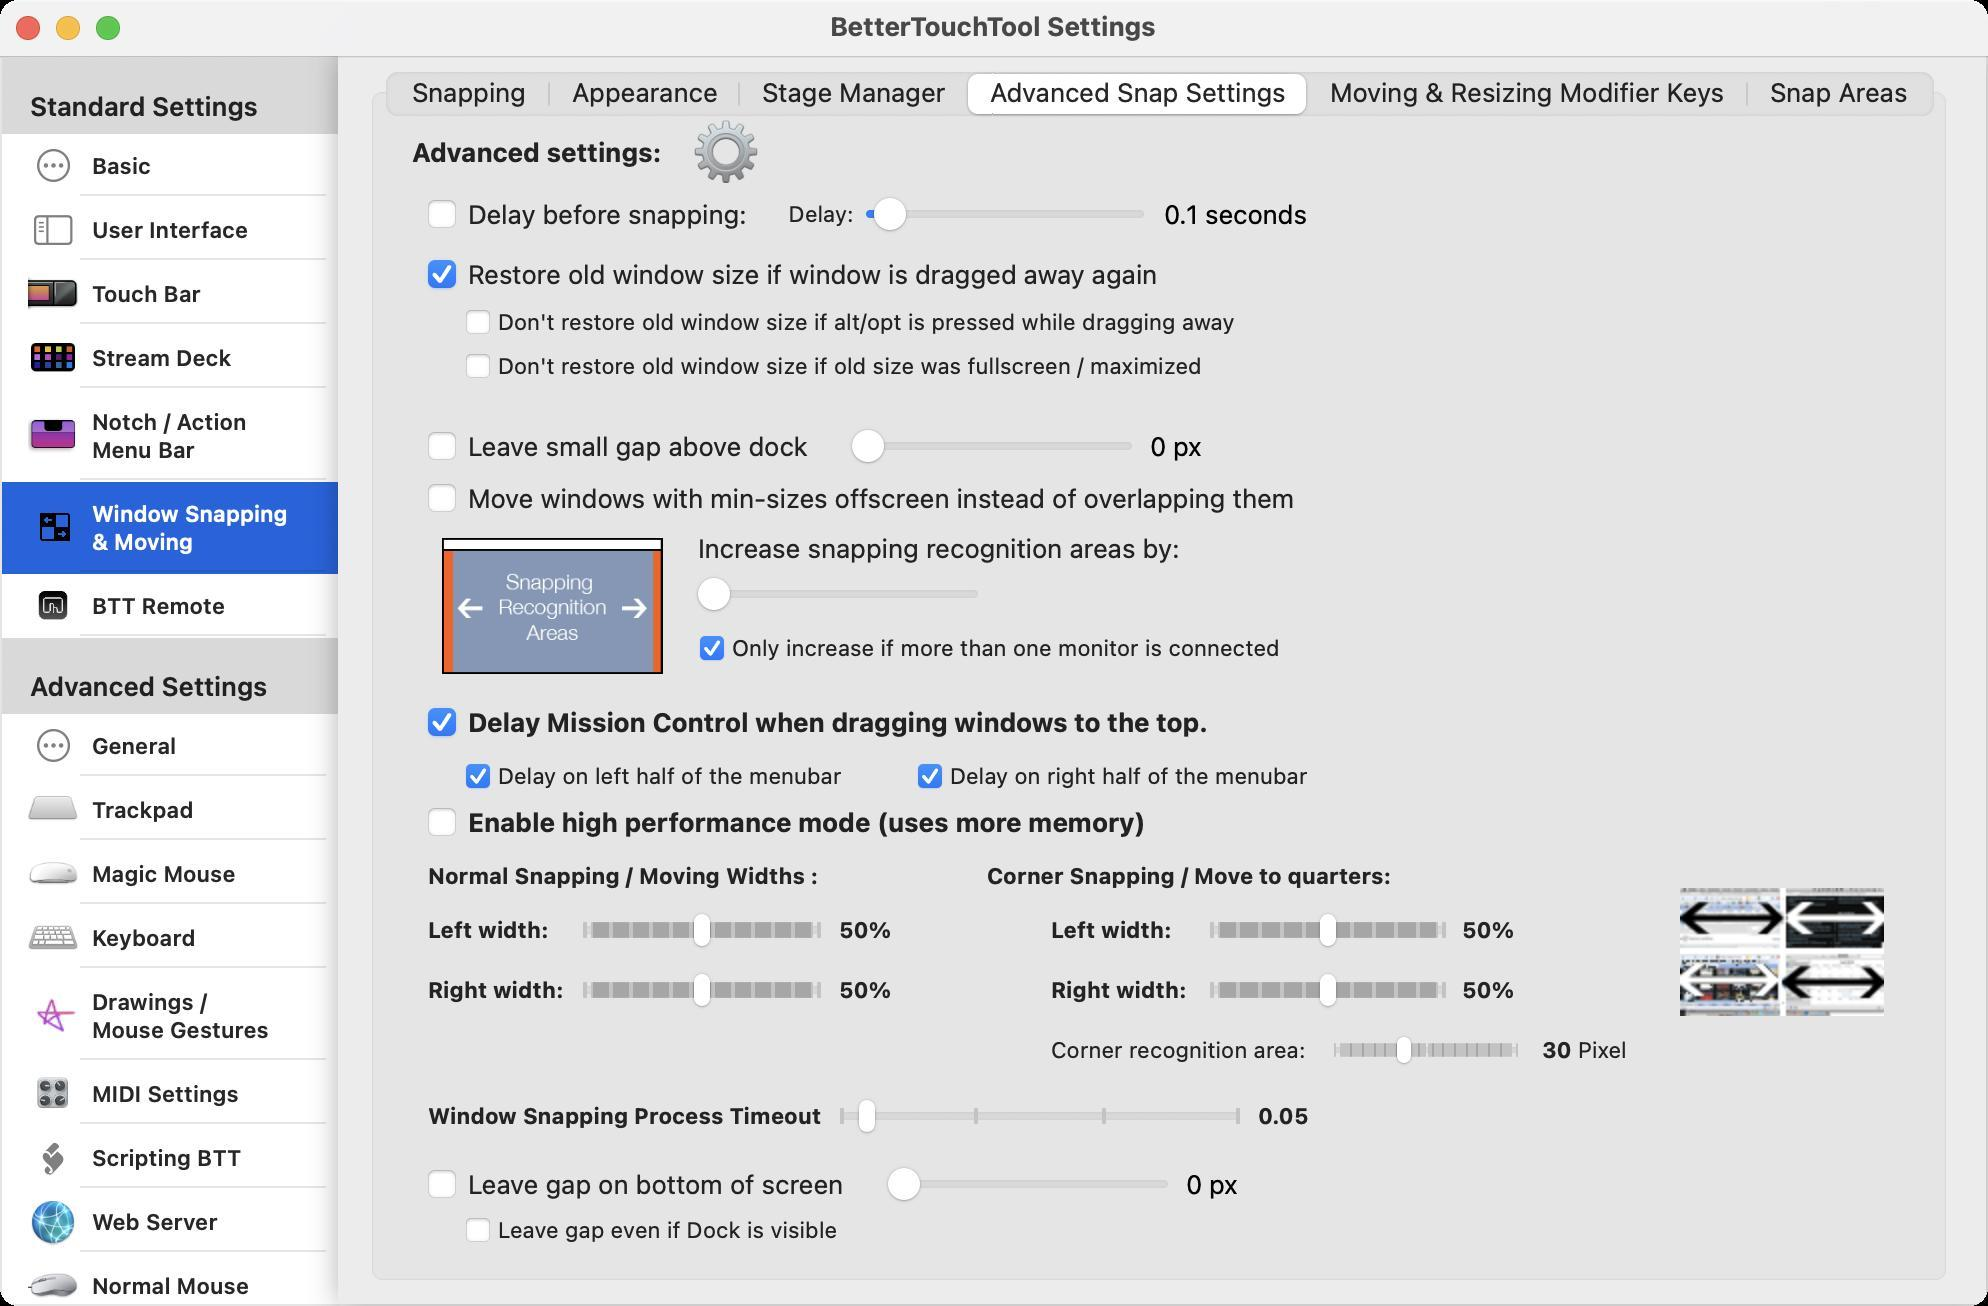
Accessibility tree:
{"name": "BetterTouchTool_Settings", "role": "AXWindow", "description": null, "role_description": "standard window", "value": null, "position": "356.00;180.00", "size": "994;653", "children": [{"name": null, "role": "AXScrollArea", "description": null, "role_description": "scroll area", "value": null, "position": "0.00;28.00", "size": "170;625", "children": [{"name": null, "role": "AXTable", "description": null, "role_description": "table", "value": null, "position": "1.00;29.00", "size": "168;662", "children": [{"name": null, "role": "AXRow", "description": null, "role_description": "table row", "value": null, "position": "1.00;29.00", "size": "168;38", "children": [{"name": null, "role": "AXCell", "description": null, "role_description": "cell", "value": null, "position": "7.00;30.00", "size": "156;36", "children": [{"name": null, "role": "AXStaticText", "description": null, "role_description": "text", "value": "Standard Settings", "position": "13.00;45.00", "size": "143;16", "children": []}]}]}, {"name": null, "role": "AXRow", "description": null, "role_description": "table row", "value": null, "position": "1.00;67.00", "size": "168;32", "children": [{"name": null, "role": "AXCell", "description": null, "role_description": "cell", "value": null, "position": "7.00;68.00", "size": "156;30", "children": [{"name": null, "role": "AXImage", "description": "action", "role_description": "image", "value": null, "position": "14.00;64.50", "size": "25;36", "children": []}, {"name": null, "role": "AXStaticText", "description": null, "role_description": "text", "value": "Basic", "position": "44.00;76.00", "size": "112;14", "children": []}]}]}, {"name": null, "role": "AXRow", "description": null, "role_description": "table row", "value": null, "position": "1.00;99.00", "size": "168;32", "children": [{"name": null, "role": "AXCell", "description": null, "role_description": "cell", "value": null, "position": "7.00;100.00", "size": "156;30", "children": [{"name": null, "role": "AXImage", "description": "sidebar", "role_description": "image", "value": null, "position": "14.00;98.00", "size": "26;34", "children": []}, {"name": null, "role": "AXStaticText", "description": null, "role_description": "text", "value": "User Interface", "position": "44.00;108.00", "size": "112;14", "children": []}]}]}, {"name": null, "role": "AXRow", "description": null, "role_description": "table row", "value": null, "position": "1.00;131.00", "size": "168;32", "children": [{"name": null, "role": "AXCell", "description": null, "role_description": "cell", "value": null, "position": "7.00;132.00", "size": "156;30", "children": [{"name": null, "role": "AXImage", "description": "touchbar pop", "role_description": "image", "value": null, "position": "14.00;134.50", "size": "25;25", "children": []}, {"name": null, "role": "AXStaticText", "description": null, "role_description": "text", "value": "Touch Bar", "position": "44.00;140.00", "size": "112;14", "children": []}]}]}, {"name": null, "role": "AXRow", "description": null, "role_description": "table row", "value": null, "position": "1.00;163.00", "size": "168;32", "children": [{"name": null, "role": "AXCell", "description": null, "role_description": "cell", "value": null, "position": "7.00;164.00", "size": "156;30", "children": [{"name": null, "role": "AXImage", "description": "streamdeck pop", "role_description": "image", "value": null, "position": "14.00;166.50", "size": "25;25", "children": []}, {"name": null, "role": "AXStaticText", "description": null, "role_description": "text", "value": "Stream Deck", "position": "44.00;172.00", "size": "112;14", "children": []}]}]}, {"name": null, "role": "AXRow", "description": null, "role_description": "table row", "value": null, "position": "1.00;195.00", "size": "168;46", "children": [{"name": null, "role": "AXCell", "description": null, "role_description": "cell", "value": null, "position": "7.00;196.00", "size": "156;44", "children": [{"name": null, "role": "AXImage", "description": "floating bar pop", "role_description": "image", "value": null, "position": "14.00;205.50", "size": "25;25", "children": []}, {"name": null, "role": "AXStaticText", "description": null, "role_description": "text", "value": "Notch / Action Menu Bar", "position": "44.00;204.00", "size": "112;28", "children": []}]}]}, {"name": null, "role": "AXRow", "description": null, "role_description": "table row", "value": null, "position": "1.00;241.00", "size": "168;46", "children": [{"name": null, "role": "AXCell", "description": null, "role_description": "cell", "value": null, "position": "7.00;242.00", "size": "156;44", "children": [{"name": null, "role": "AXImage", "description": "BSTMenubarIcon", "role_description": "image", "value": null, "position": "14.00;251.50", "size": "25;25", "children": []}, {"name": null, "role": "AXStaticText", "description": null, "role_description": "text", "value": "Window Snapping & Moving", "position": "44.00;250.00", "size": "112;28", "children": []}]}]}, {"name": null, "role": "AXRow", "description": null, "role_description": "table row", "value": null, "position": "1.00;287.00", "size": "168;32", "children": [{"name": null, "role": "AXCell", "description": null, "role_description": "cell", "value": null, "position": "7.00;288.00", "size": "156;30", "children": [{"name": null, "role": "AXImage", "description": "btt pop", "role_description": "image", "value": null, "position": "14.00;290.50", "size": "25;25", "children": []}, {"name": null, "role": "AXStaticText", "description": null, "role_description": "text", "value": "BTT Remote", "position": "44.00;296.00", "size": "112;14", "children": []}]}]}, {"name": null, "role": "AXRow", "description": null, "role_description": "table row", "value": null, "position": "1.00;319.00", "size": "168;38", "children": [{"name": null, "role": "AXCell", "description": null, "role_description": "cell", "value": null, "position": "7.00;320.00", "size": "156;36", "children": [{"name": null, "role": "AXStaticText", "description": null, "role_description": "text", "value": "Advanced Settings", "position": "13.00;335.00", "size": "143;16", "children": []}]}]}, {"name": null, "role": "AXRow", "description": null, "role_description": "table row", "value": null, "position": "1.00;357.00", "size": "168;32", "children": [{"name": null, "role": "AXCell", "description": null, "role_description": "cell", "value": null, "position": "7.00;358.00", "size": "156;30", "children": [{"name": null, "role": "AXImage", "description": "action", "role_description": "image", "value": null, "position": "14.00;354.50", "size": "25;36", "children": []}, {"name": null, "role": "AXStaticText", "description": null, "role_description": "text", "value": "General", "position": "44.00;366.00", "size": "112;14", "children": []}]}]}, {"name": null, "role": "AXRow", "description": null, "role_description": "table row", "value": null, "position": "1.00;389.00", "size": "168;32", "children": [{"name": null, "role": "AXCell", "description": null, "role_description": "cell", "value": null, "position": "7.00;390.00", "size": "156;30", "children": [{"name": null, "role": "AXImage", "description": "trackpad pop", "role_description": "image", "value": null, "position": "14.00;392.50", "size": "25;25", "children": []}, {"name": null, "role": "AXStaticText", "description": null, "role_description": "text", "value": "Trackpad", "position": "44.00;398.00", "size": "112;14", "children": []}]}]}, {"name": null, "role": "AXRow", "description": null, "role_description": "table row", "value": null, "position": "1.00;421.00", "size": "168;32", "children": [{"name": null, "role": "AXCell", "description": null, "role_description": "cell", "value": null, "position": "7.00;422.00", "size": "156;30", "children": [{"name": null, "role": "AXImage", "description": "magicmouse pop", "role_description": "image", "value": null, "position": "14.00;424.50", "size": "25;25", "children": []}, {"name": null, "role": "AXStaticText", "description": null, "role_description": "text", "value": "Magic Mouse", "position": "44.00;430.00", "size": "112;14", "children": []}]}]}, {"name": null, "role": "AXRow", "description": null, "role_description": "table row", "value": null, "position": "1.00;453.00", "size": "168;32", "children": [{"name": null, "role": "AXCell", "description": null, "role_description": "cell", "value": null, "position": "7.00;454.00", "size": "156;30", "children": [{"name": null, "role": "AXImage", "description": "keyboard pop", "role_description": "image", "value": null, "position": "14.00;456.50", "size": "25;25", "children": []}, {"name": null, "role": "AXStaticText", "description": null, "role_description": "text", "value": "Keyboard", "position": "44.00;462.00", "size": "112;14", "children": []}]}]}, {"name": null, "role": "AXRow", "description": null, "role_description": "table row", "value": null, "position": "1.00;485.00", "size": "168;46", "children": [{"name": null, "role": "AXCell", "description": null, "role_description": "cell", "value": null, "position": "7.00;486.00", "size": "156;44", "children": [{"name": null, "role": "AXImage", "description": "drawings pop", "role_description": "image", "value": null, "position": "14.00;495.50", "size": "25;25", "children": []}, {"name": null, "role": "AXStaticText", "description": null, "role_description": "text", "value": "Drawings / Mouse Gestures", "position": "44.00;494.00", "size": "112;28", "children": []}]}]}, {"name": null, "role": "AXRow", "description": null, "role_description": "table row", "value": null, "position": "1.00;531.00", "size": "168;32", "children": [{"name": null, "role": "AXCell", "description": null, "role_description": "cell", "value": null, "position": "7.00;532.00", "size": "156;30", "children": [{"name": null, "role": "AXImage", "description": "midi pop", "role_description": "image", "value": null, "position": "14.00;534.50", "size": "25;25", "children": []}, {"name": null, "role": "AXStaticText", "description": null, "role_description": "text", "value": "MIDI Settings", "position": "44.00;540.00", "size": "112;14", "children": []}]}]}, {"name": null, "role": "AXRow", "description": null, "role_description": "table row", "value": null, "position": "1.00;563.00", "size": "168;32", "children": [{"name": null, "role": "AXCell", "description": null, "role_description": "cell", "value": null, "position": "7.00;564.00", "size": "156;30", "children": [{"name": null, "role": "AXImage", "description": "script", "role_description": "image", "value": null, "position": "14.00;566.50", "size": "25;25", "children": []}, {"name": null, "role": "AXStaticText", "description": null, "role_description": "text", "value": "Scripting BTT", "position": "44.00;572.00", "size": "112;14", "children": []}]}]}, {"name": null, "role": "AXRow", "description": null, "role_description": "table row", "value": null, "position": "1.00;595.00", "size": "168;32", "children": [{"name": null, "role": "AXCell", "description": null, "role_description": "cell", "value": null, "position": "7.00;596.00", "size": "156;30", "children": [{"name": null, "role": "AXImage", "description": "network", "role_description": "image", "value": null, "position": "14.00;598.50", "size": "25;25", "children": []}, {"name": null, "role": "AXStaticText", "description": null, "role_description": "text", "value": "Web Server", "position": "44.00;604.00", "size": "112;14", "children": []}]}]}, {"name": null, "role": "AXRow", "description": null, "role_description": "table row", "value": null, "position": "1.00;627.00", "size": "168;32", "children": [{"name": null, "role": "AXCell", "description": null, "role_description": "cell", "value": null, "position": "7.00;628.00", "size": "156;30", "children": [{"name": null, "role": "AXImage", "description": "normal mouse pop", "role_description": "image", "value": null, "position": "14.00;630.50", "size": "25;25", "children": []}, {"name": null, "role": "AXStaticText", "description": null, "role_description": "text", "value": "Normal Mouse", "position": "44.00;636.00", "size": "112;14", "children": []}]}]}, {"name": null, "role": "AXRow", "description": null, "role_description": "table row", "value": null, "position": "1.00;659.00", "size": "168;32", "children": [{"name": null, "role": "AXCell", "description": null, "role_description": "cell", "value": null, "position": "7.00;660.00", "size": "156;30", "children": [{"name": null, "role": "AXImage", "description": "synchronize", "role_description": "image", "value": null, "position": "14.00;662.50", "size": "25;25", "children": []}, {"name": null, "role": "AXStaticText", "description": null, "role_description": "text", "value": "Sync", "position": "44.00;668.00", "size": "31;14", "children": []}]}]}, {"name": null, "role": "AXColumn", "description": null, "role_description": "column", "value": null, "position": "1.00;29.00", "size": "168;662", "children": []}]}, {"name": null, "role": "AXScrollBar", "description": null, "role_description": "scroll bar", "value": 0.0, "position": "153.00;29.00", "size": "16;623", "children": [{"name": null, "role": "AXValueIndicator", "description": null, "role_description": "value indicator", "value": 0.0, "position": "157.00;30.00", "size": "12;584", "children": []}, {"name": null, "role": "AXButton", "description": null, "role_description": "increment arrow button", "value": null, "position": "153.00;29.00", "size": "0;0", "children": []}, {"name": null, "role": "AXButton", "description": null, "role_description": "decrement arrow button", "value": null, "position": "153.00;29.00", "size": "0;0", "children": []}, {"name": null, "role": "AXButton", "description": null, "role_description": "increment page button", "value": null, "position": "157.00;614.50", "size": "12;38", "children": []}, {"name": null, "role": "AXButton", "description": null, "role_description": "decrement page button", "value": null, "position": "157.00;29.00", "size": "12;1", "children": []}]}]}, {"name": null, "role": "AXTabGroup", "description": null, "role_description": "tab group", "value": "{\n    \"name\": \"Advanced_Snap_Settings\",\n    \"role\": \"AXRadioButton\",\n    \"description\": null,\n    \"role_description\": \"tab\",\n    \"value\": 1,\n    \"position\": \"484.00;35.00\",\n    \"size\": \"170;24\",\n    \"children\": []\n}", "position": "179.00;30.00", "size": "801;620", "children": [{"name": "Snapping", "role": "AXRadioButton", "description": null, "role_description": "tab", "value": 0, "position": "195.00;35.00", "size": "80;24", "children": []}, {"name": "Appearance", "role": "AXRadioButton", "description": null, "role_description": "tab", "value": 0, "position": "275.00;35.00", "size": "95;24", "children": []}, {"name": "Stage_Manager", "role": "AXRadioButton", "description": null, "role_description": "tab", "value": 0, "position": "370.00;35.00", "size": "114;24", "children": []}, {"name": "Advanced_Snap_Settings", "role": "AXRadioButton", "description": null, "role_description": "tab", "value": 1, "position": "484.00;35.00", "size": "170;24", "children": []}, {"name": "Moving_&_Resizing_Modifier_Keys", "role": "AXRadioButton", "description": null, "role_description": "tab", "value": 0, "position": "654.00;35.00", "size": "220;24", "children": []}, {"name": "Snap_Areas", "role": "AXRadioButton", "description": null, "role_description": "tab", "value": 0, "position": "874.00;35.00", "size": "91;24", "children": []}, {"name": null, "role": "AXImage", "description": "advanced", "role_description": "image", "value": null, "position": "347.00;60.00", "size": "32;32", "children": []}, {"name": null, "role": "AXStaticText", "description": null, "role_description": "text", "value": "Advanced settings:", "position": "204.00;68.00", "size": "129;16", "children": []}, {"name": "Restore_old_window_size_if_window_is_dragged_away_again", "role": "AXCheckBox", "description": null, "role_description": "checkbox", "value": 1, "position": "212.00;128.00", "size": "371;18", "children": []}, {"name": "Don't_restore_old_window_size_if_alt/opt_is_pressed_while_dragging_away", "role": "AXCheckBox", "description": null, "role_description": "checkbox", "value": 0, "position": "232.00;153.00", "size": "390;16", "children": []}, {"name": "Don't_restore_old_window_size_if_old_size_was_fullscreen_/_maximized", "role": "AXCheckBox", "description": null, "role_description": "checkbox", "value": 0, "position": "232.00;175.00", "size": "374;16", "children": []}, {"name": null, "role": "AXStaticText", "description": null, "role_description": "text", "value": "Delay:", "position": "392.00;100.00", "size": "37;14", "children": []}, {"name": null, "role": "AXSlider", "description": null, "role_description": "slider", "value": 0.10000000149011612, "position": "431.00;97.00", "size": "143;20", "children": [{"name": null, "role": "AXValueIndicator", "description": null, "role_description": "value indicator", "value": 0.10000000149011612, "position": "435.00;97.00", "size": "20;20", "children": []}]}, {"name": "Delay_before_snapping:", "role": "AXCheckBox", "description": null, "role_description": "checkbox", "value": 0, "position": "212.00;98.00", "size": "166;18", "children": []}, {"name": null, "role": "AXSlider", "description": null, "role_description": "slider", "value": 0.0, "position": "347.00;287.00", "size": "144;20", "children": [{"name": null, "role": "AXValueIndicator", "description": null, "role_description": "value indicator", "value": 0.0, "position": "347.00;287.00", "size": "20;20", "children": []}]}, {"name": "Only_increase_if_more_than_one_monitor_is_connected", "role": "AXCheckBox", "description": null, "role_description": "checkbox", "value": 1, "position": "349.00;316.00", "size": "295;16", "children": []}, {"name": null, "role": "AXStaticText", "description": null, "role_description": "text", "value": "Increase snapping recognition areas by:", "position": "347.00;266.00", "size": "245;16", "children": []}, {"name": null, "role": "AXTextField", "description": null, "role_description": "text field", "value": "0.1 seconds", "position": "580.00;99.00", "size": "132;16", "children": []}, {"name": null, "role": "AXTextField", "description": null, "role_description": "text field", "value": "", "position": "503.00;289.00", "size": "94;16", "children": []}, {"name": "Move_windows_with_min-sizes_offscreen_instead_of_overlapping_them", "role": "AXCheckBox", "description": null, "role_description": "checkbox", "value": 0, "position": "212.00;240.00", "size": "440;18", "children": []}, {"name": "Delay_Mission_Control_when_dragging_windows_to_the_top.", "role": "AXCheckBox", "description": null, "role_description": "checkbox", "value": 1, "position": "212.00;352.00", "size": "396;18", "children": []}, {"name": "Leave_small_gap_above_dock", "role": "AXCheckBox", "description": null, "role_description": "checkbox", "value": 0, "position": "212.00;214.00", "size": "196;18", "children": []}, {"name": null, "role": "AXSlider", "description": null, "role_description": "slider", "value": 0.0, "position": "424.00;213.00", "size": "144;20", "children": [{"name": null, "role": "AXValueIndicator", "description": null, "role_description": "value indicator", "value": 0.0, "position": "424.00;213.00", "size": "20;20", "children": []}]}, {"name": null, "role": "AXTextField", "description": null, "role_description": "text field", "value": "0 px", "position": "573.00;215.00", "size": "101;16", "children": []}, {"name": "Delay_on_left_half_of_the_menubar", "role": "AXCheckBox", "description": null, "role_description": "checkbox", "value": 1, "position": "232.00;380.00", "size": "193;16", "children": []}, {"name": "Delay_on_right_half_of_the_menubar", "role": "AXCheckBox", "description": null, "role_description": "checkbox", "value": 1, "position": "458.00;380.00", "size": "200;16", "children": []}, {"name": null, "role": "AXImage", "description": "recognitionarea", "role_description": "image", "value": null, "position": "214.00;269.00", "size": "125;68", "children": []}, {"name": "Enable_high_performance_mode_(uses_more_memory)", "role": "AXCheckBox", "description": null, "role_description": "checkbox", "value": 0, "position": "212.00;402.00", "size": "365;18", "children": []}, {"name": null, "role": "AXStaticText", "description": null, "role_description": "text", "value": "Left width:", "position": "212.00;458.00", "size": "64;14", "children": []}, {"name": null, "role": "AXStaticText", "description": null, "role_description": "text", "value": "Normal Snapping / Moving Widths :", "position": "212.00;431.00", "size": "200;14", "children": []}, {"name": null, "role": "AXStaticText", "description": null, "role_description": "text", "value": "Right width:", "position": "212.00;488.00", "size": "72;14", "children": []}, {"name": null, "role": "AXSlider", "description": null, "role_description": "slider", "value": 0.5, "position": "289.50;455.00", "size": "123;20", "children": [{"name": null, "role": "AXValueIndicator", "description": null, "role_description": "value indicator", "value": 0.5, "position": "345.00;455.00", "size": "12;20", "children": []}]}, {"name": null, "role": "AXSlider", "description": null, "role_description": "slider", "value": 0.5, "position": "289.50;485.00", "size": "123;20", "children": [{"name": null, "role": "AXValueIndicator", "description": null, "role_description": "value indicator", "value": 0.5, "position": "345.00;485.00", "size": "12;20", "children": []}]}, {"name": null, "role": "AXStaticText", "description": null, "role_description": "text", "value": "50%", "position": "417.50;458.00", "size": "30;14", "children": []}, {"name": null, "role": "AXStaticText", "description": null, "role_description": "text", "value": "50%", "position": "417.50;488.00", "size": "30;14", "children": []}, {"name": null, "role": "AXStaticText", "description": null, "role_description": "text", "value": "Corner Snapping / Move to quarters:", "position": "491.50;431.00", "size": "206;14", "children": []}, {"name": null, "role": "AXStaticText", "description": null, "role_description": "text", "value": "Left width:", "position": "523.50;458.00", "size": "64;14", "children": []}, {"name": null, "role": "AXStaticText", "description": null, "role_description": "text", "value": "Right width:", "position": "523.50;488.00", "size": "72;14", "children": []}, {"name": null, "role": "AXSlider", "description": null, "role_description": "slider", "value": 0.5, "position": "603.00;455.00", "size": "122;20", "children": [{"name": null, "role": "AXValueIndicator", "description": null, "role_description": "value indicator", "value": 0.5, "position": "658.00;455.00", "size": "12;20", "children": []}]}, {"name": null, "role": "AXSlider", "description": null, "role_description": "slider", "value": 0.5, "position": "603.00;485.00", "size": "122;20", "children": [{"name": null, "role": "AXValueIndicator", "description": null, "role_description": "value indicator", "value": 0.5, "position": "658.00;485.00", "size": "12;20", "children": []}]}, {"name": null, "role": "AXStaticText", "description": null, "role_description": "text", "value": "50%", "position": "729.00;458.00", "size": "30;14", "children": []}, {"name": null, "role": "AXStaticText", "description": null, "role_description": "text", "value": "50%", "position": "729.00;488.00", "size": "30;14", "children": []}, {"name": null, "role": "AXImage", "description": "cornersnap", "role_description": "image", "value": null, "position": "829.00;437.00", "size": "124;78", "children": []}, {"name": null, "role": "AXStaticText", "description": null, "role_description": "text", "value": "Corner recognition area:", "position": "523.50;518.00", "size": "132;14", "children": []}, {"name": null, "role": "AXStaticText", "description": null, "role_description": "text", "value": "Pixel", "position": "787.00;518.00", "size": "29;14", "children": []}, {"name": null, "role": "AXSlider", "description": null, "role_description": "slider", "value": 30.23, "position": "665.00;516.50", "size": "96;17", "children": [{"name": null, "role": "AXValueIndicator", "description": null, "role_description": "value indicator", "value": 30.23, "position": "696.50;516.50", "size": "11;17", "children": []}]}, {"name": null, "role": "AXStaticText", "description": null, "role_description": "text", "value": "30", "position": "769.00;518.00", "size": "19;14", "children": []}, {"name": null, "role": "AXStaticText", "description": null, "role_description": "text", "value": "Window Snapping Process Timeout", "position": "212.00;551.00", "size": "201;14", "children": []}, {"name": null, "role": "AXSlider", "description": null, "role_description": "slider", "value": 0.05000000074505806, "position": "418.00;548.00", "size": "204;20", "children": [{"name": null, "role": "AXValueIndicator", "description": null, "role_description": "value indicator", "value": 0.05000000074505806, "position": "427.50;548.00", "size": "12;20", "children": []}]}, {"name": null, "role": "AXTextField", "description": null, "role_description": "text field", "value": "0.05", "position": "627.00;551.00", "size": "51;14", "children": []}, {"name": "Leave_gap_on_bottom_of_screen", "role": "AXCheckBox", "description": null, "role_description": "checkbox", "value": 0, "position": "212.00;583.00", "size": "214;18", "children": []}, {"name": null, "role": "AXSlider", "description": null, "role_description": "slider", "value": 0.0, "position": "442.00;582.00", "size": "144;20", "children": [{"name": null, "role": "AXValueIndicator", "description": null, "role_description": "value indicator", "value": 0.0, "position": "442.00;582.00", "size": "20;20", "children": []}]}, {"name": null, "role": "AXTextField", "description": null, "role_description": "text field", "value": "0 px", "position": "591.00;584.00", "size": "101;16", "children": []}, {"name": "Leave_gap_even_if_Dock_is_visible", "role": "AXCheckBox", "description": null, "role_description": "checkbox", "value": 0, "position": "232.00;607.00", "size": "191;16", "children": []}]}, {"name": null, "role": "AXButton", "description": null, "role_description": "close button", "value": null, "position": "7.00;6.00", "size": "14;16", "children": []}, {"name": null, "role": "AXButton", "description": null, "role_description": "full screen button", "value": null, "position": "47.00;6.00", "size": "14;16", "children": [{"name": null, "role": "AXGroup", "description": null, "role_description": "group", "value": null, "position": "47.00;6.00", "size": "14;16", "children": [{"name": null, "role": "AXGroup", "description": null, "role_description": "group", "value": null, "position": "47.00;6.00", "size": "14;16", "children": []}]}]}, {"name": null, "role": "AXButton", "description": null, "role_description": "minimize button", "value": null, "position": "27.00;6.00", "size": "14;16", "children": []}, {"name": null, "role": "AXStaticText", "description": null, "role_description": "text", "value": "BetterTouchTool Settings", "position": "413.00;5.00", "size": "167;16", "children": []}]}